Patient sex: M
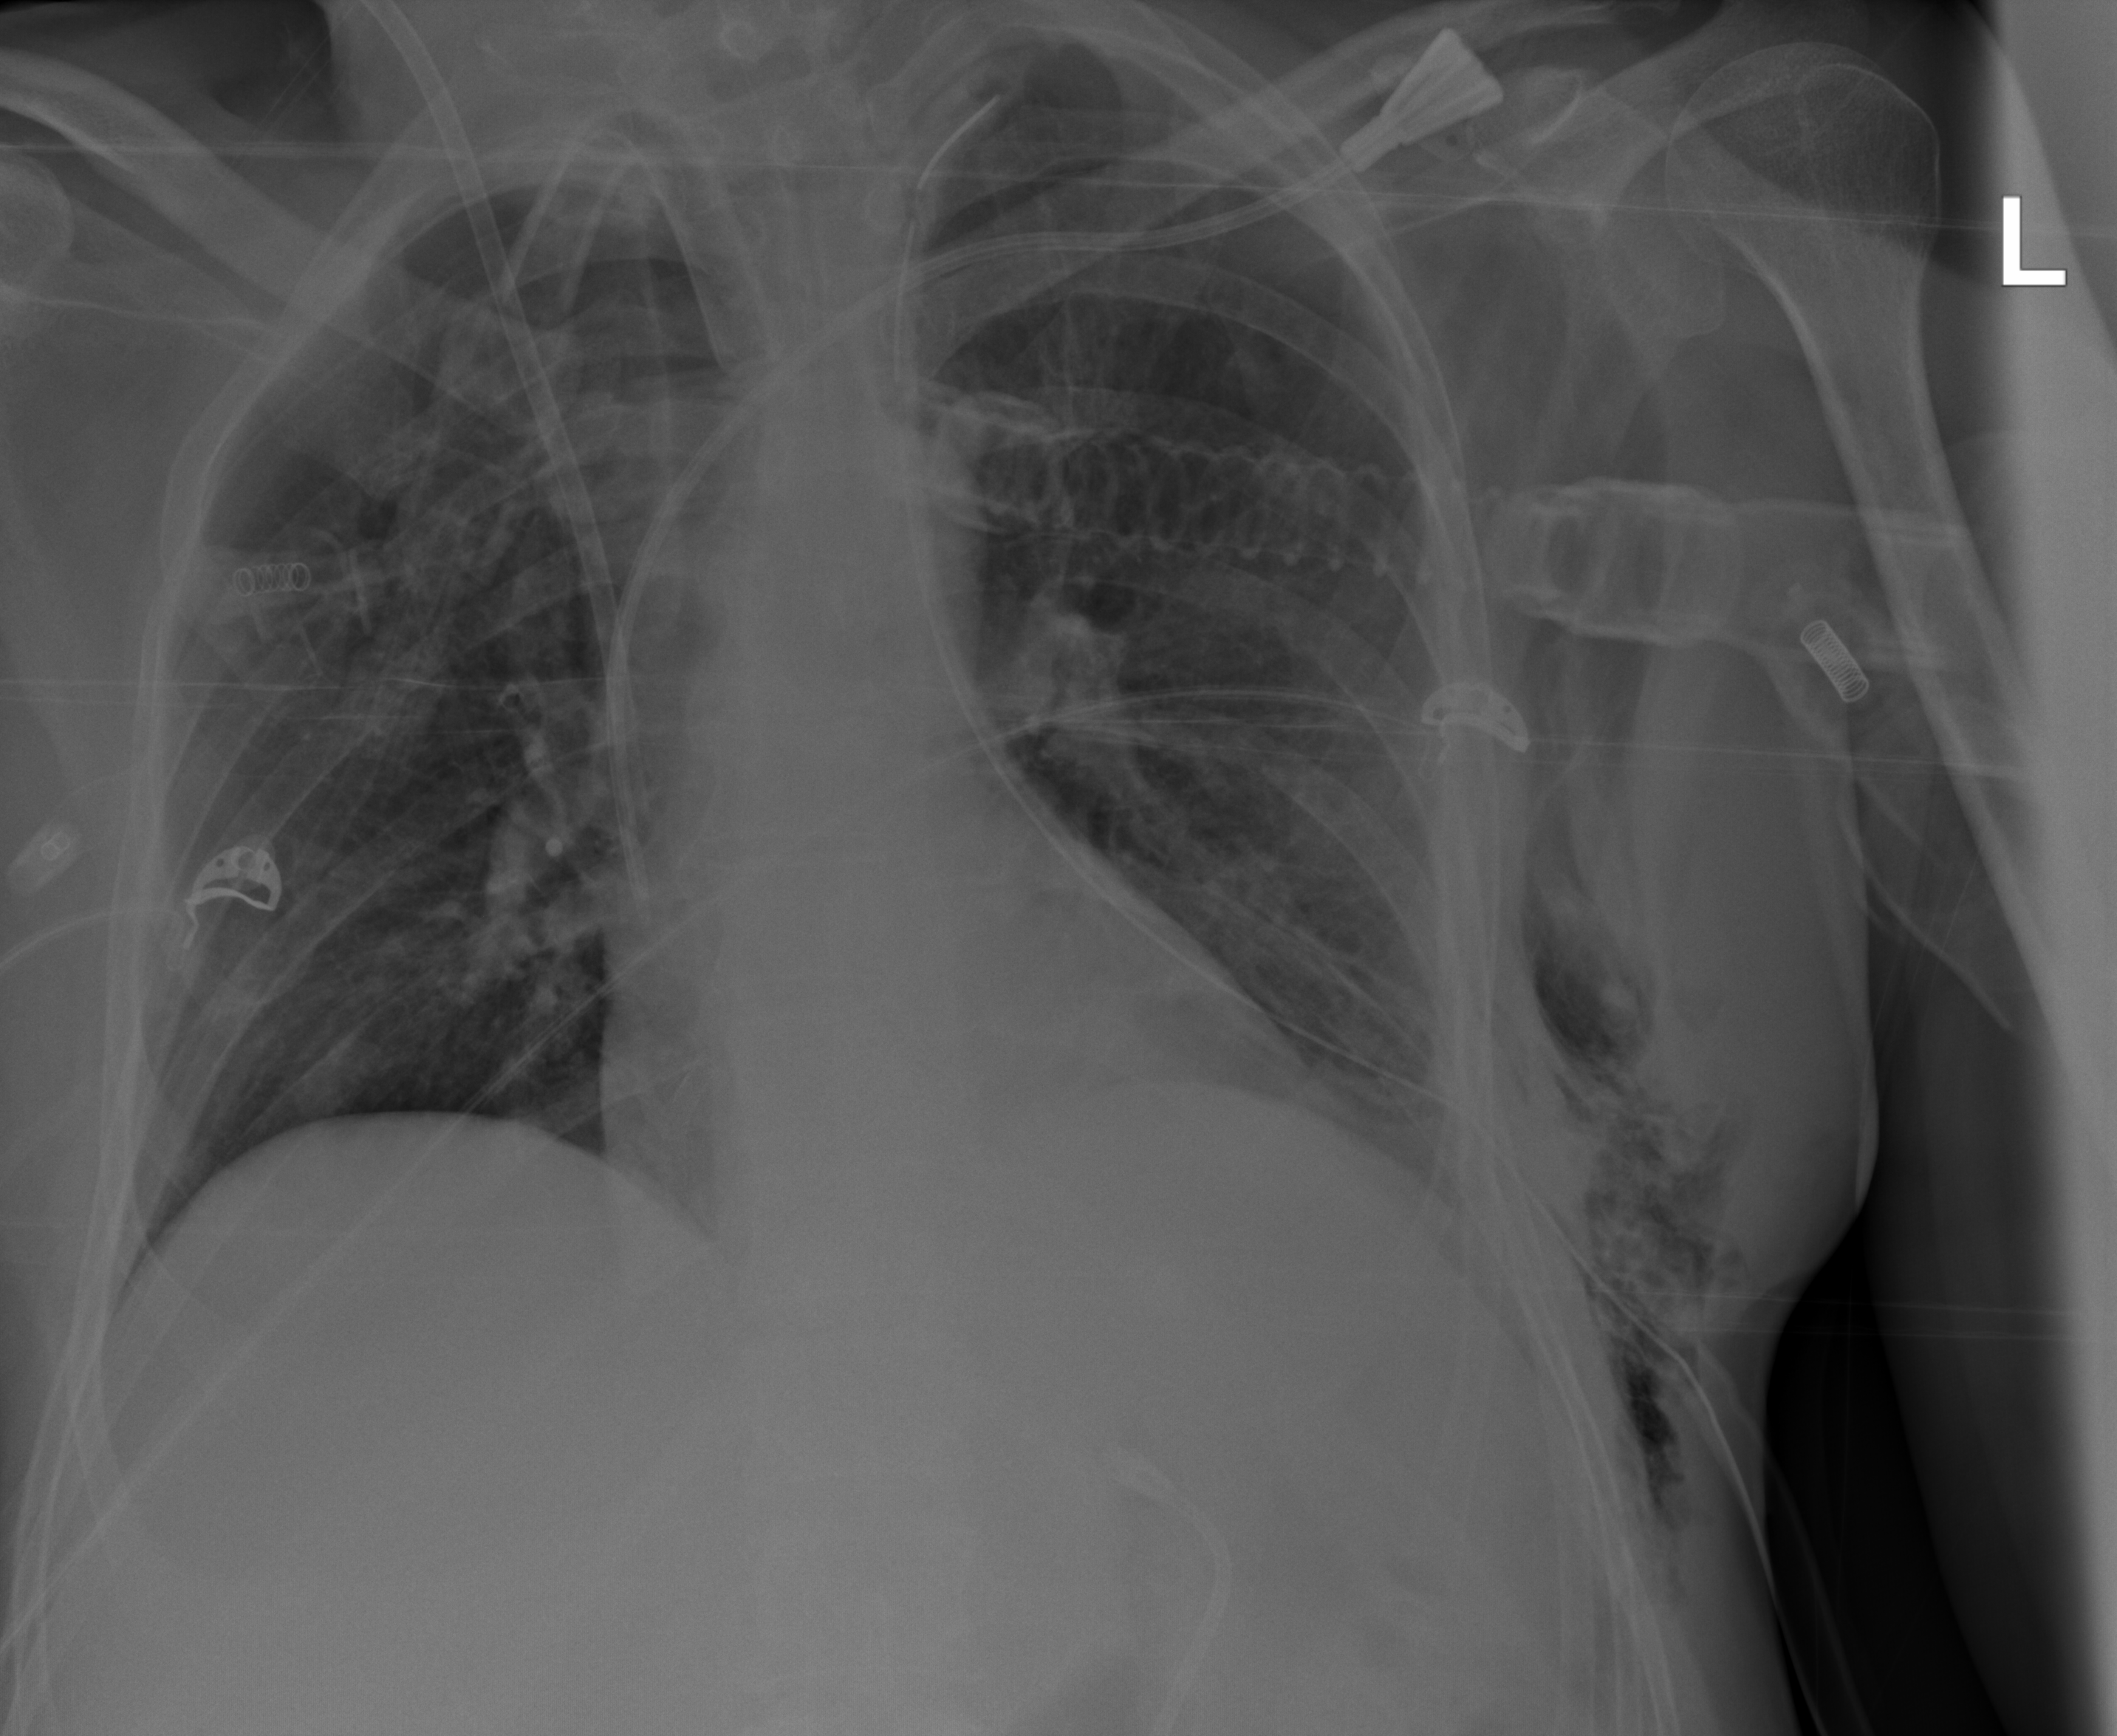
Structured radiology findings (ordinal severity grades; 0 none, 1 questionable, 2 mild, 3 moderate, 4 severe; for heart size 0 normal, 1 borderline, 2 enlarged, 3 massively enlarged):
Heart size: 0
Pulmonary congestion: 0
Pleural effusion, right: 0
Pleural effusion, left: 2
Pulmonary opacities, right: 0
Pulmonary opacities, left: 0
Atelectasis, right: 0
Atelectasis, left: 2